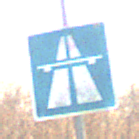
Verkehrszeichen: Autobahn
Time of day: SunriseSunset
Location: Outdoor (Nature)
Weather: PartlyCloudy
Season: NotSpecified
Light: Natural